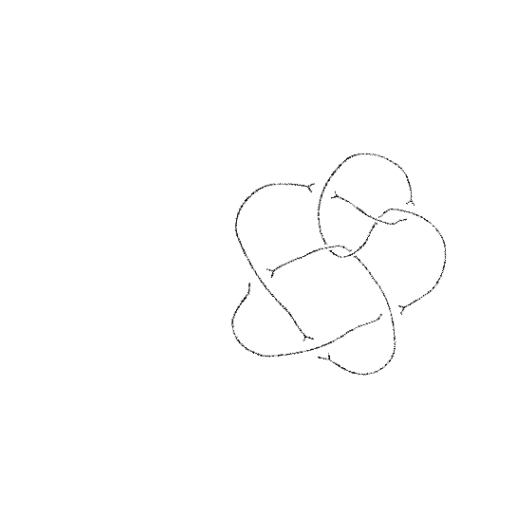
Crossing number: 8